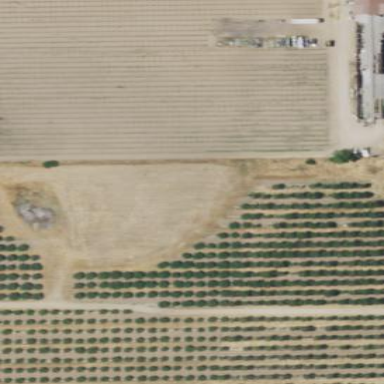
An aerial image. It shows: Orchard.